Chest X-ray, PA view. Patient: 27 years old, sex F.
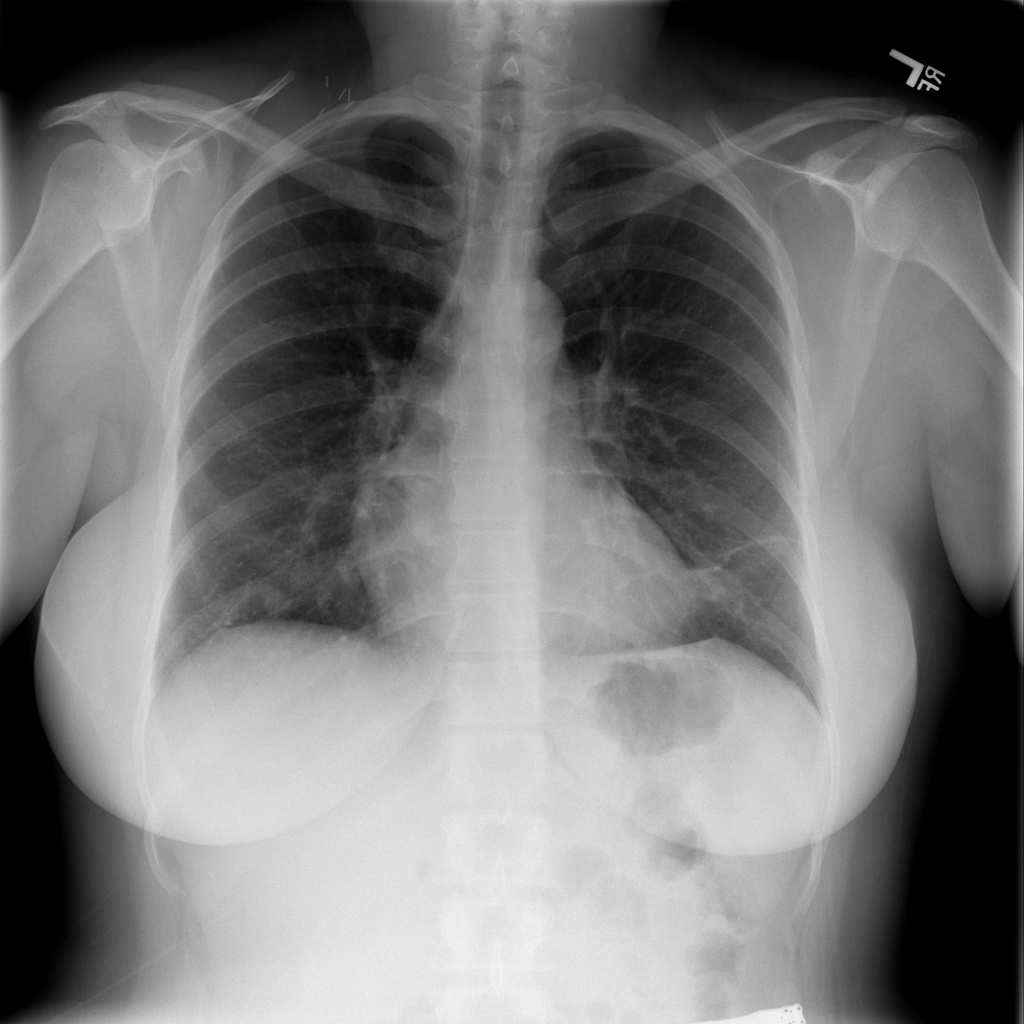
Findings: Nodule